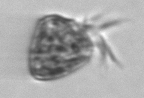
Label: Ciliophora